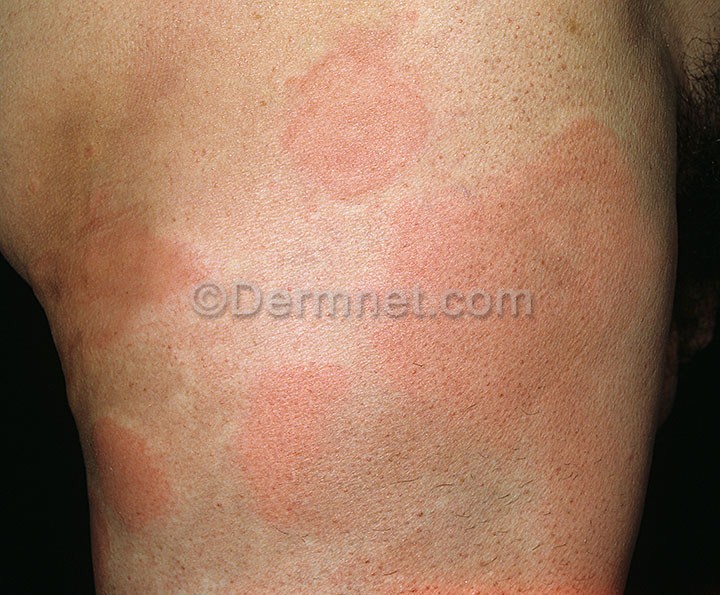
Disease: Urticaria Hives